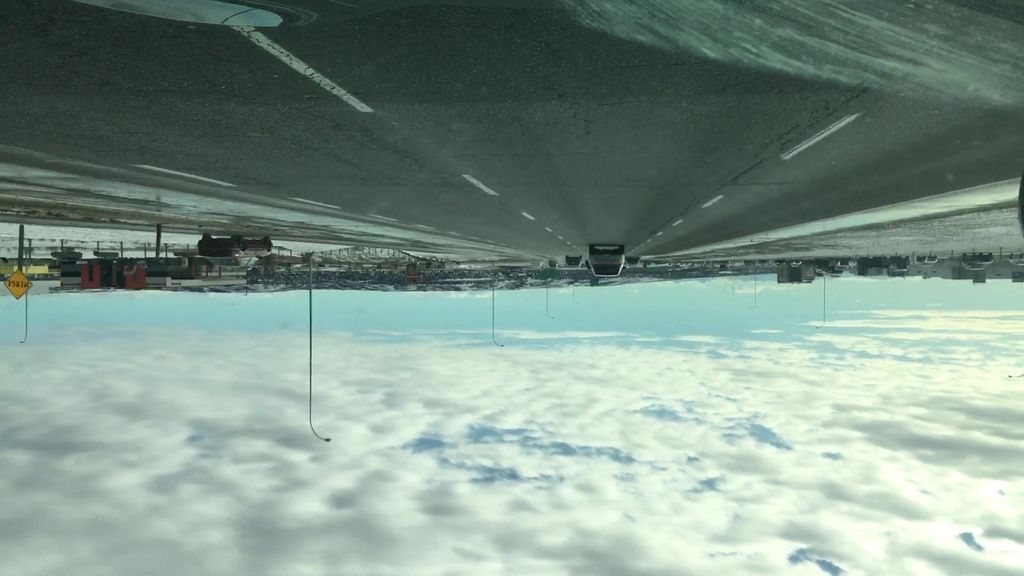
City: calgary